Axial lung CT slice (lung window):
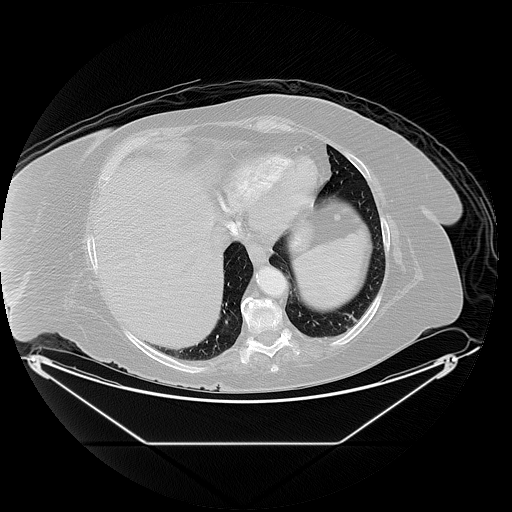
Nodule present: no